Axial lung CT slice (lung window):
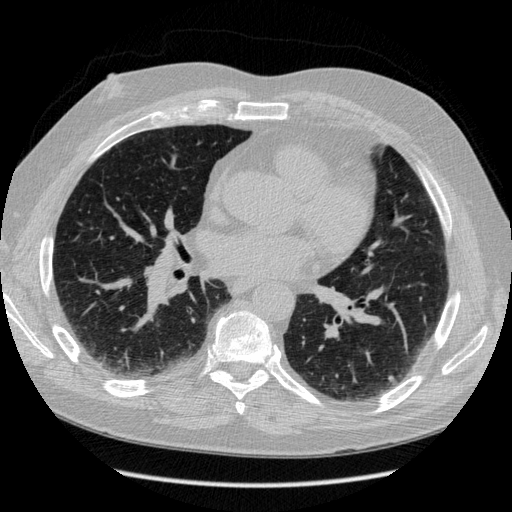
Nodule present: yes
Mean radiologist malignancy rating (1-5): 2.667